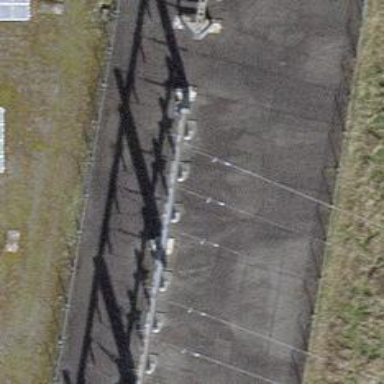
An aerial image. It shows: Insulator used in power systems.